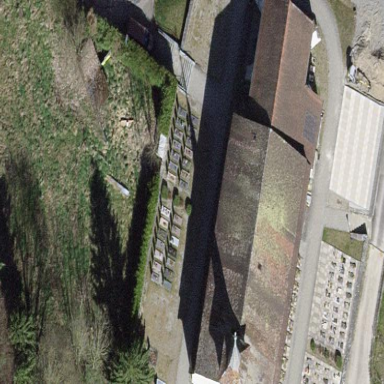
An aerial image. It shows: Graveyard.